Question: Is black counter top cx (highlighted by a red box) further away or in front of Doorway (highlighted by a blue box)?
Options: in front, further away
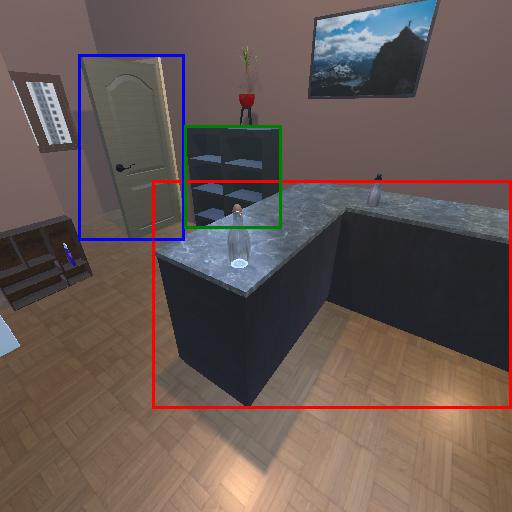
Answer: in front